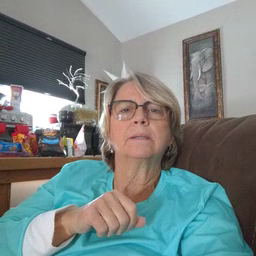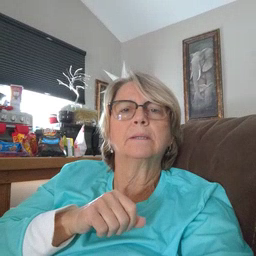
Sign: carrot